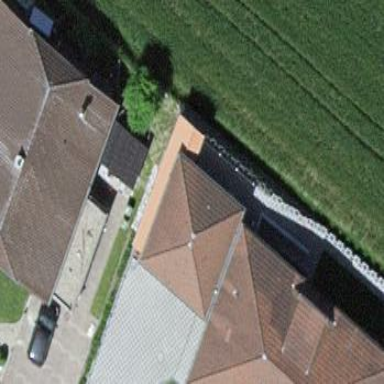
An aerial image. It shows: Garage building.